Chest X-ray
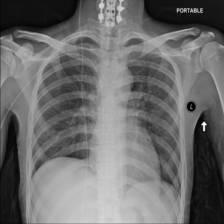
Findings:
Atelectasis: negative
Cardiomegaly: negative
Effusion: negative
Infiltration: negative
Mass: negative
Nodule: negative
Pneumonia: negative
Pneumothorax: negative
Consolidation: negative
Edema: negative
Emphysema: negative
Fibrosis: negative
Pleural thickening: negative
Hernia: negative